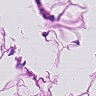
Metastatic tissue present: no